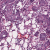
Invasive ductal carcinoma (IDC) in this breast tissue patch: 1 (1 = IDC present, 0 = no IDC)